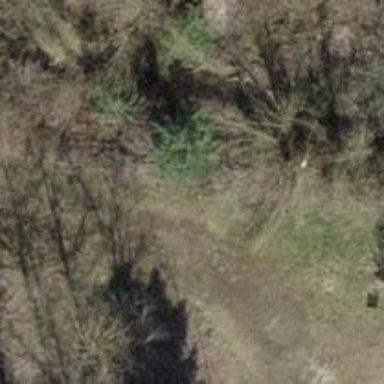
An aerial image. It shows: Grass track with grade5 tracktype.